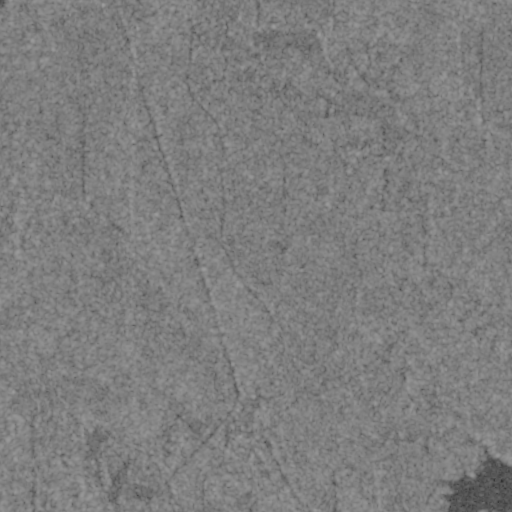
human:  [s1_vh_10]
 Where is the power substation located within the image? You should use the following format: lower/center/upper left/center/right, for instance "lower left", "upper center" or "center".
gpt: The power substation is located in the lower center of the image.
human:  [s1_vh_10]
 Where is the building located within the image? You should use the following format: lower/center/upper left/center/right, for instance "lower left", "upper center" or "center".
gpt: The building is located in the upper left of the image.
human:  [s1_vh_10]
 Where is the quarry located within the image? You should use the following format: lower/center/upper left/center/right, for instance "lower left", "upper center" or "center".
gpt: There is no quarry in the image.

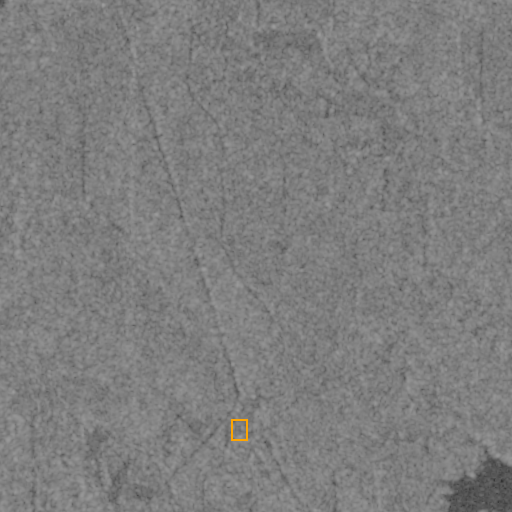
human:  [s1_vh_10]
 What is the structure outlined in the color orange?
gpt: The structure outlined in orange is a power substation.
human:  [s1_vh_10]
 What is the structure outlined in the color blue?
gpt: There is no blue outline.